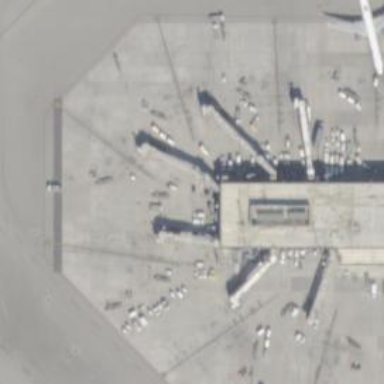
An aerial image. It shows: Airport gate.